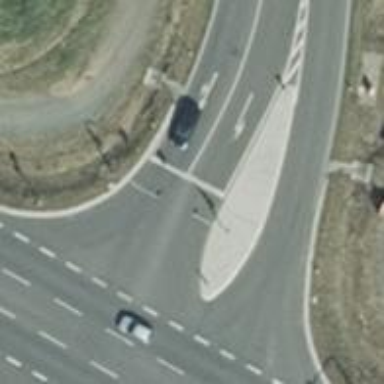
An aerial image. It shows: Road with traffic signals.